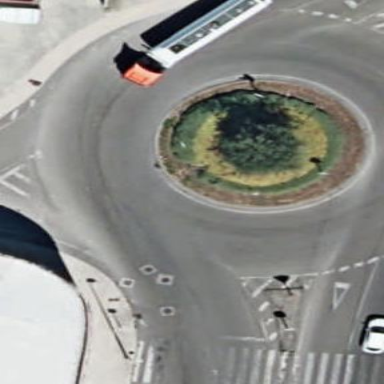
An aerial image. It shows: Secondary road with asphalt surface leading to roundabout junction.